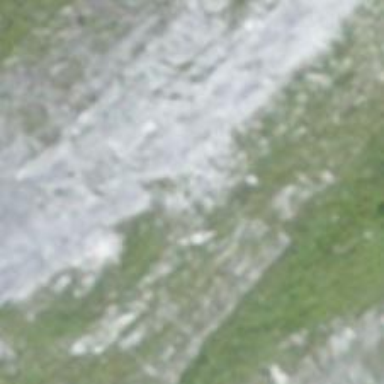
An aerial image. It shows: Cliff in nature.